Question: It's kind of annoying to have to use my mouse to close the windows that appear when when summoned by my keyboard e.g. I find usages of an object by hitting Shift+F12, or any of the other dockable windows that appear for various other reasons.
Ideally these would close when I hit escape, but this does nothing. Alt+F4 wants to close the entire visual studio.
Is there any keyboard shortcut to close these windows?
To be clear, this is the kind of window I'm referring to:
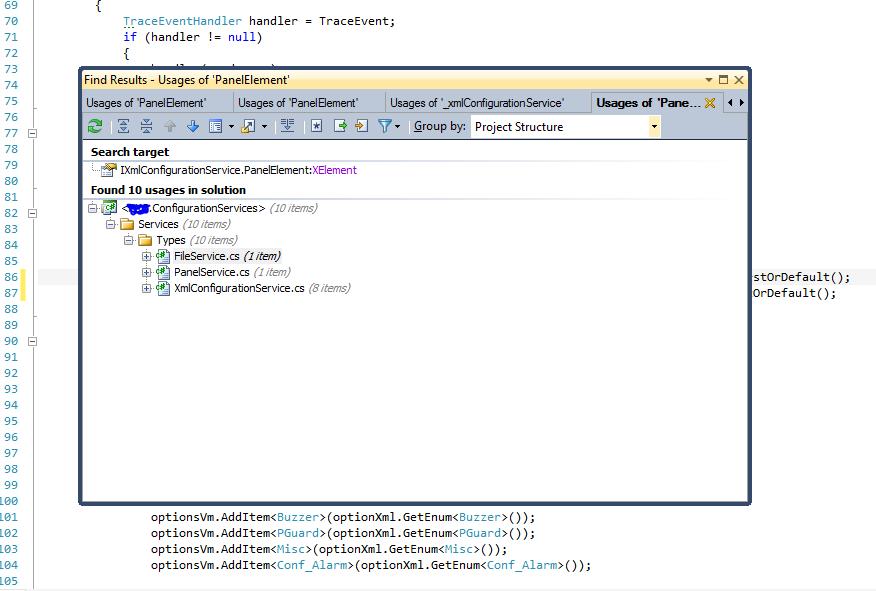
Answer: According to <URL>, you can use the following:
- 'Window.Close'- 'Window.CloseDocumentWindow'